Question: I have a table and inside of it two another tables.
The problem is that they not aligned horizontally. I want the headers to start at the same line .
'''
<TABLE CELLPADDING="10" >
<tr>
<td>
<!--This is Process Info Table-->
<table border="1" >
<tr bgcolor="#006699">
<th colspan="2" ALIGN="LEFT">Process Info:</th>
</tr>
<tr>
<td style='padding:2px 100px 2px 2px'>Product Name:</td>
<td style='padding:2px 100px 2px 2px'><xsl:value-of select="GeneralReflowProcessReport/Results/GeneralReflowProcessReportEntry/ProcessInfo/ProductName"/></td>
</tr>
<tr>
<td style='padding:2px 100px 2px 2px'>Process Window Name:</td>
<td style='padding:2px 100px 2px 2px'><xsl:value-of select="GeneralReflowProcessReport/Results/GeneralReflowProcessReportEntry/ProcessInfo/ProcessWindowName"/></td>
</tr>
<tr>
<td style='padding:2px 100px 2px 2px'>Oven Recipe Name:</td>
<td style='padding:2px 100px 2px 2px'><xsl:value-of select="GeneralReflowProcessReport/Results/GeneralReflowProcessReportEntry/ProcessInfo/OvenRecipeName"/></td>
</tr>
<tr>
<td style='padding:2px 100px 2px 2px'>Conveyor Speed Units:</td>
<td style='padding:2px 100px 2px 2px'><xsl:value-of select="GeneralReflowProcessReport/Results/GeneralReflowProcessReportEntry/ProcessInfo/ConveyorSpeedUnits"/></td>
</tr>
<tr>
<td style='padding:2px 100px 2px 2px'>Temperature Scale:</td>
<td style='padding:2px 100px 2px 2px'><xsl:value-of select="GeneralReflowProcessReport/Results/GeneralReflowProcessReportEntry/ProcessInfo/TemperatureScale"/></td>
</tr>
<tr>
<td style='padding:2px 100px 2px 2px'>Number of TCs:</td>
<td style='padding:2px 100px 2px 2px'><xsl:value-of select="GeneralReflowProcessReport/Results/GeneralReflowProcessReportEntry/ProcessInfo/NumberOfTCs"/></td>
</tr>
<tr>
<td style='padding:2px 100px 2px 2px'>Number of Statistics:</td>
<td style='padding:2px 100px 2px 2px'><xsl:value-of select="GeneralReflowProcessReport/Results/GeneralReflowProcessReportEntry/ProcessInfo/NumberOfStatistics"/></td>
</tr>
</table>
</td>
<td>
<!--This is Statistics Limits Table-->
<table border="1" >
<tr bgcolor="#006699">
<th ALIGN="LEFT">Statistics Limits:</th>
<th ALIGN="LEFT">Low</th>
<th ALIGN="LEFT">Target</th>
<th ALIGN="LEFT">High</th>
</tr>
<xsl:for-each select="GeneralReflowProcessReport/Results/GeneralReflowProcessReportEntry/StatisticsLimits/Statistics/StatsticsEntries">
<tr>
<td style='padding:2px 100px 2px 2px'><xsl:value-of select="StatisticsLimitsName"/></td>
<td style='padding:2px 20px 2px 2px'><xsl:value-of select="Low"/></td>
<td style='padding:2px 20px 2px 2px'><xsl:value-of select="Target"/></td>
<td style='padding:2px 20px 2px 2px'><xsl:value-of select="High"/></td>
</tr>
</xsl:for-each>
</table>
</td>
</tr>
</TABLE>
'''
Thanks.
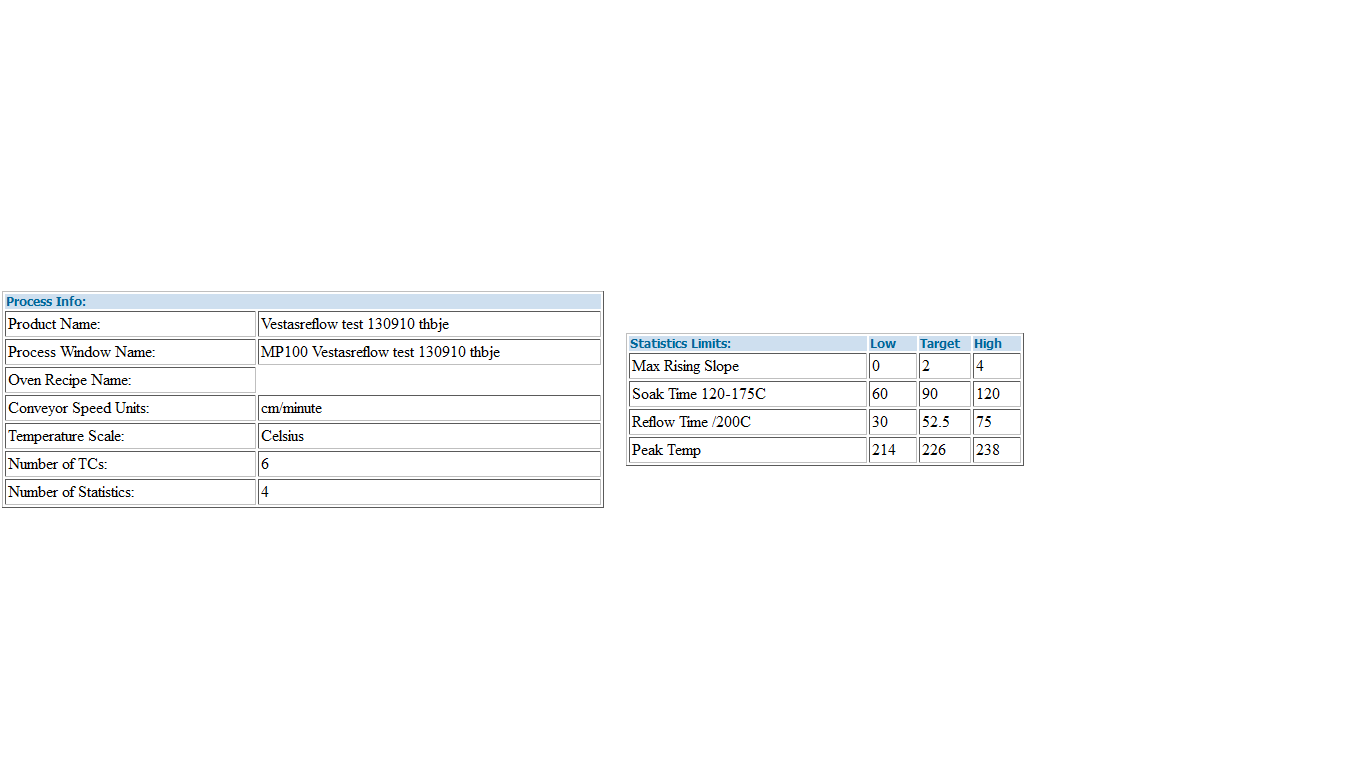
Answer: Just add 'valign="top"' to your '<td>' elements containing your tables.
See: <URL>